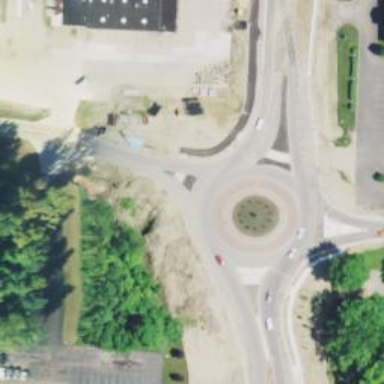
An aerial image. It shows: Roundabout at primary highway.